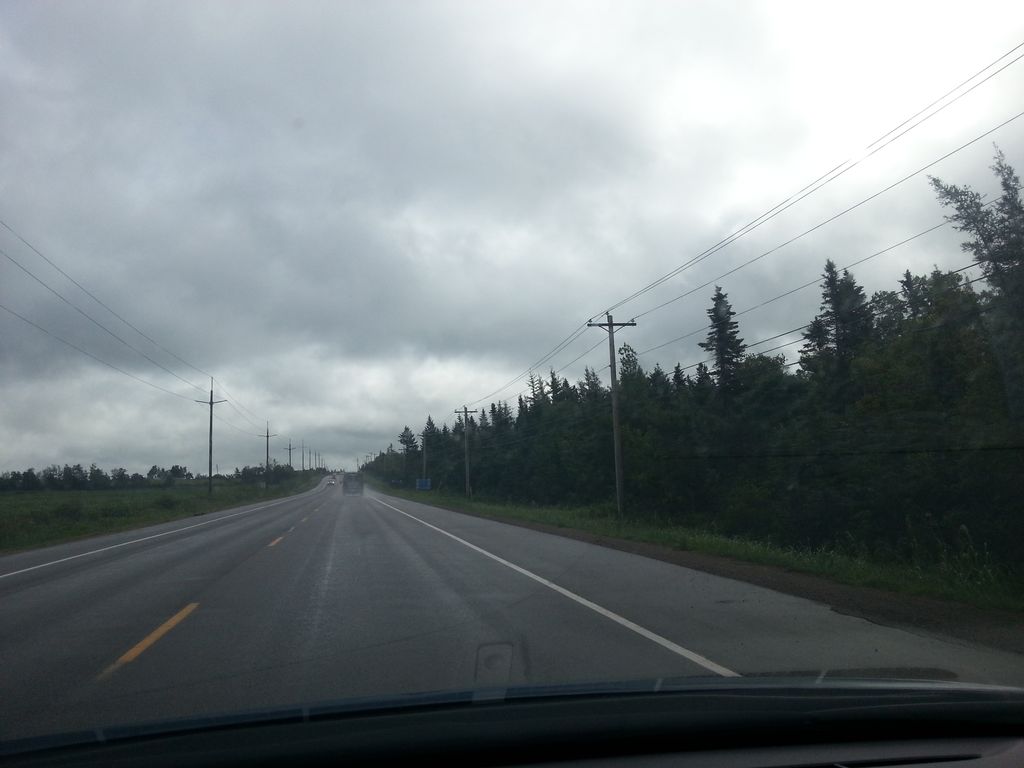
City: charlottetown